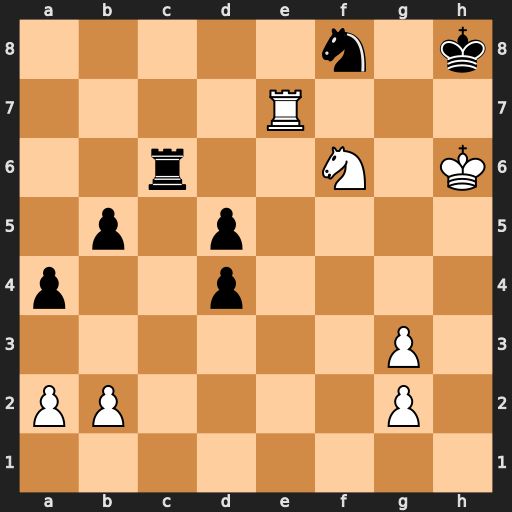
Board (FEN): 5n1k/4R3/2r2N1K/1p1p4/p2p4/6P1/PP4P1/8
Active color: w
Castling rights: -
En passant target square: -
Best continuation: Rf7 Rxf6+ Rxf6